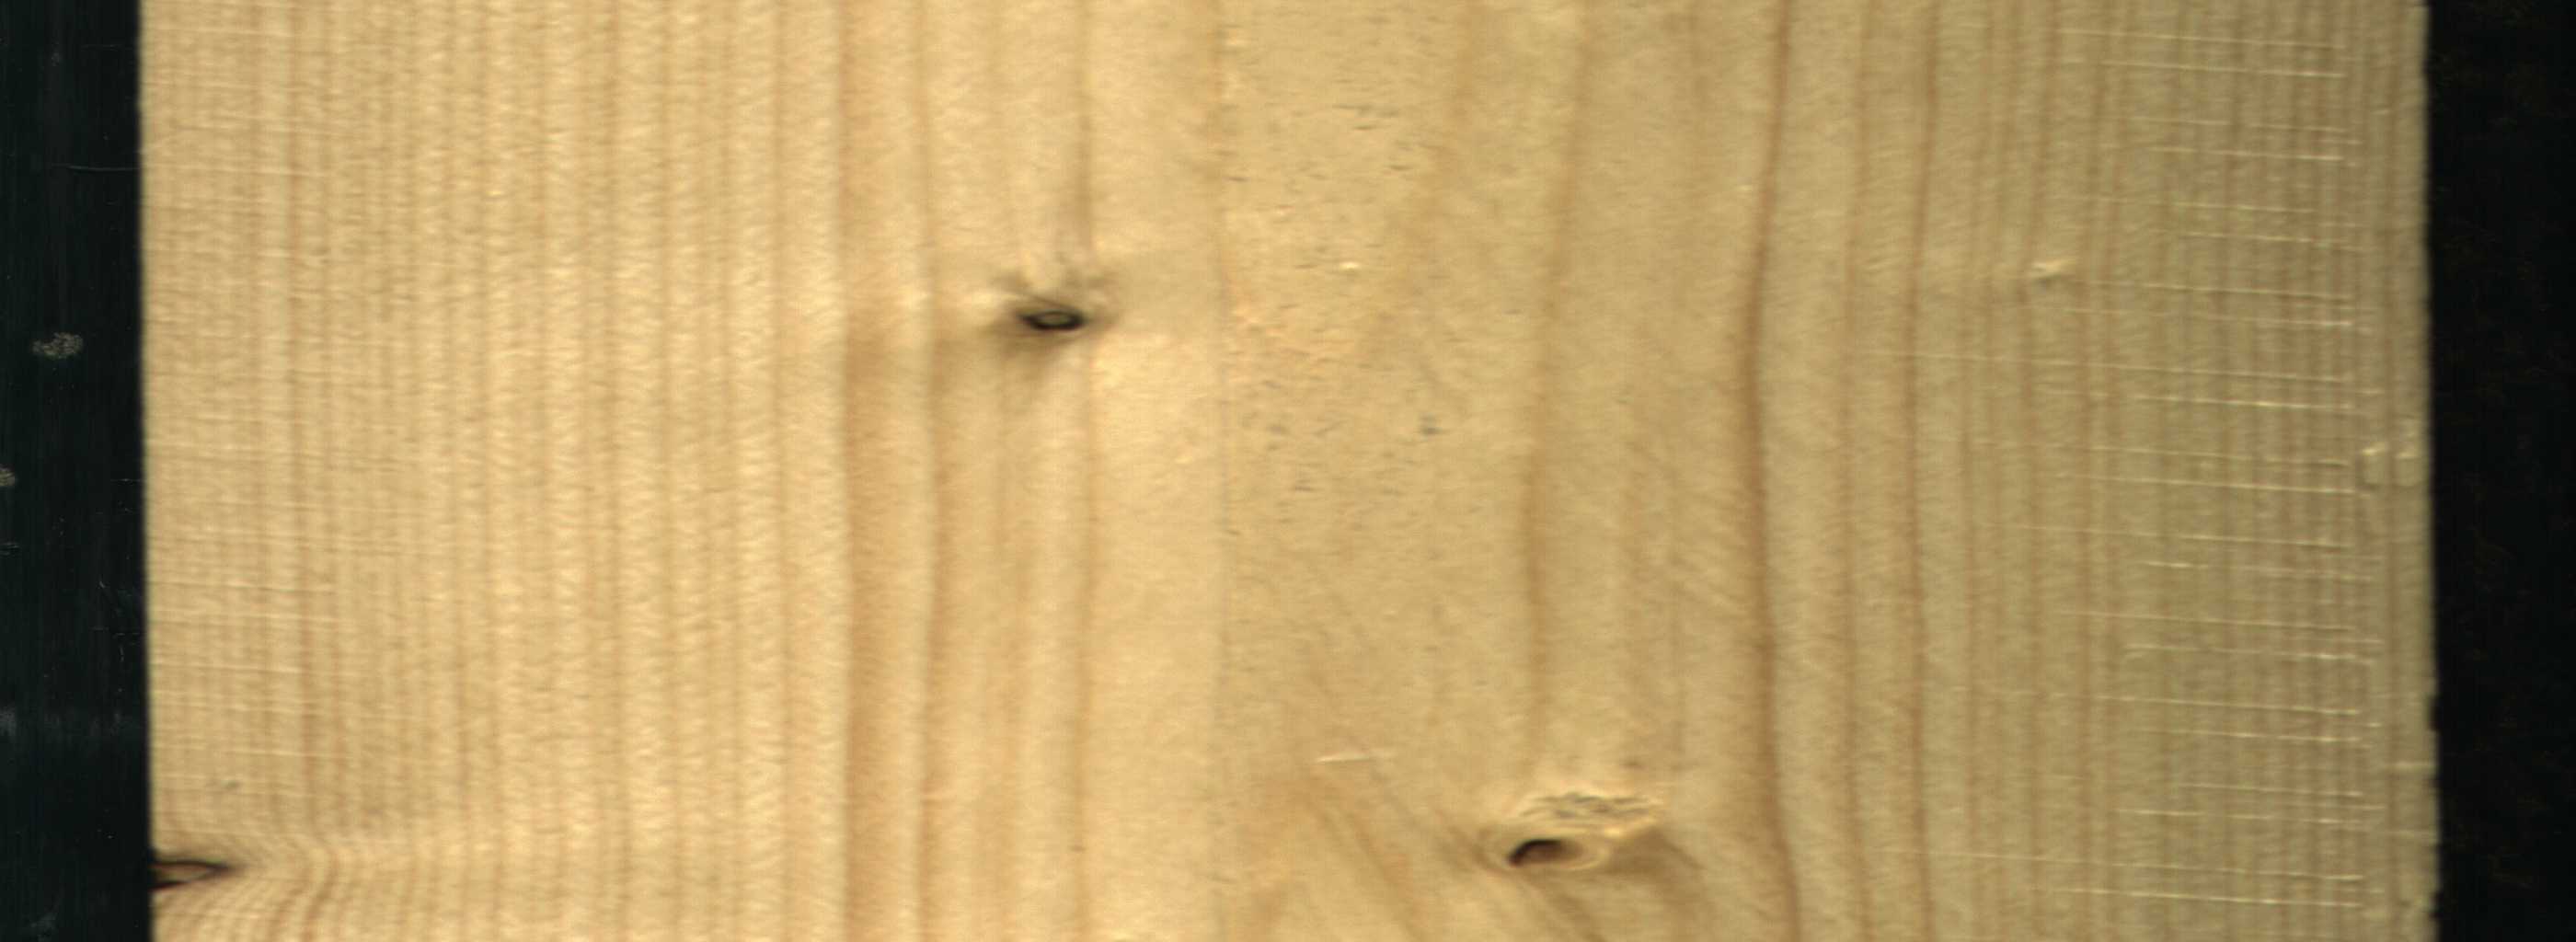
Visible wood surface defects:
Live_Knot
Live_Knot
Live_Knot